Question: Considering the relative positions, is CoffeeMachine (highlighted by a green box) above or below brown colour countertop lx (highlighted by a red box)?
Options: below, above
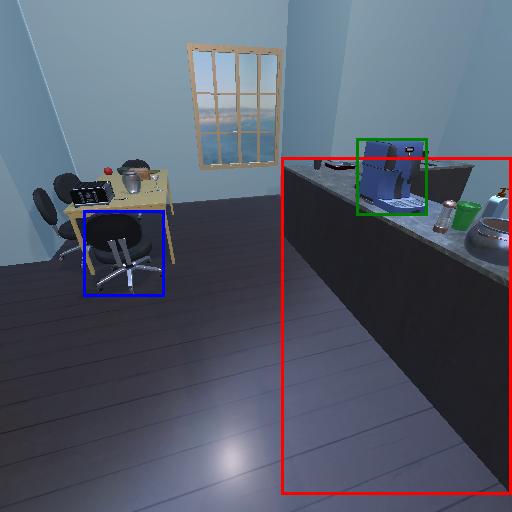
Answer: below